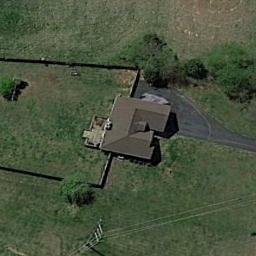
Label: residential